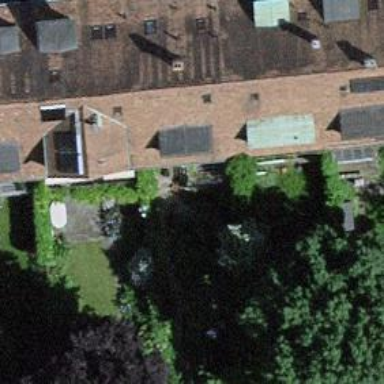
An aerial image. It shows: Terrace building.